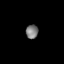
Tissue: lung
Cell type: Others
Senescence score: 0.2007
Nuclear area (px): 168
Mean DAPI intensity: 122.923